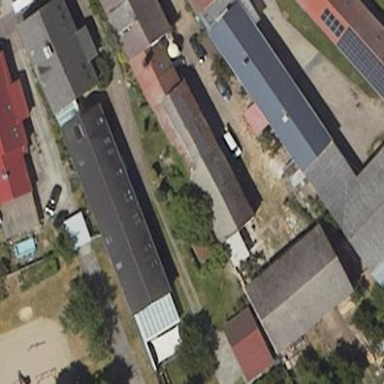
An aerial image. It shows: Shed building.